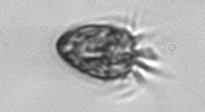
Label: Ciliophora